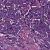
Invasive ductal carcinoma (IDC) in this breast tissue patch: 1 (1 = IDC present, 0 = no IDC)